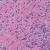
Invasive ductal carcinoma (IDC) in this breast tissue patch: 1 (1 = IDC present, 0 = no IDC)